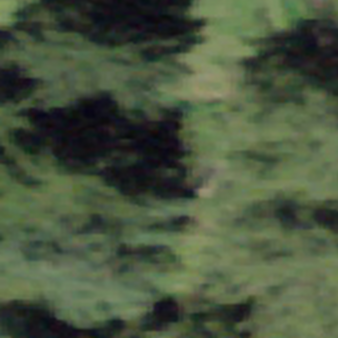
Label: other